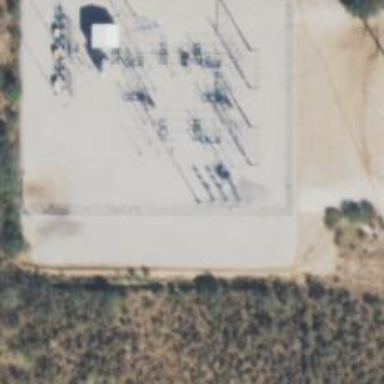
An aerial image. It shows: Switch for power supply.